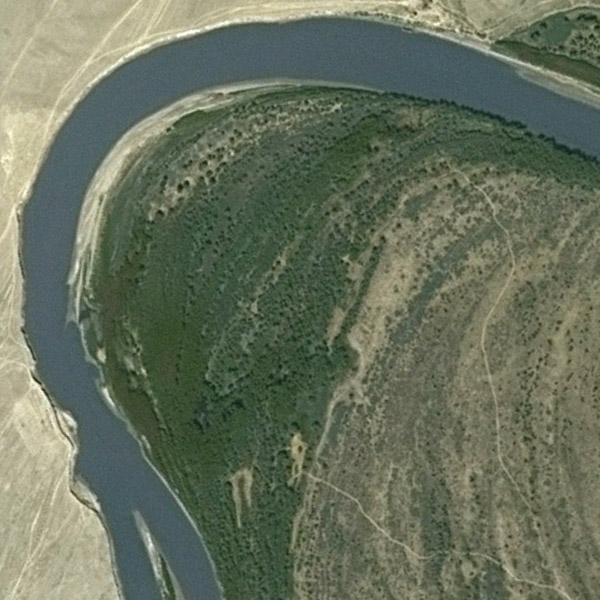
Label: River